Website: apple
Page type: billing-address
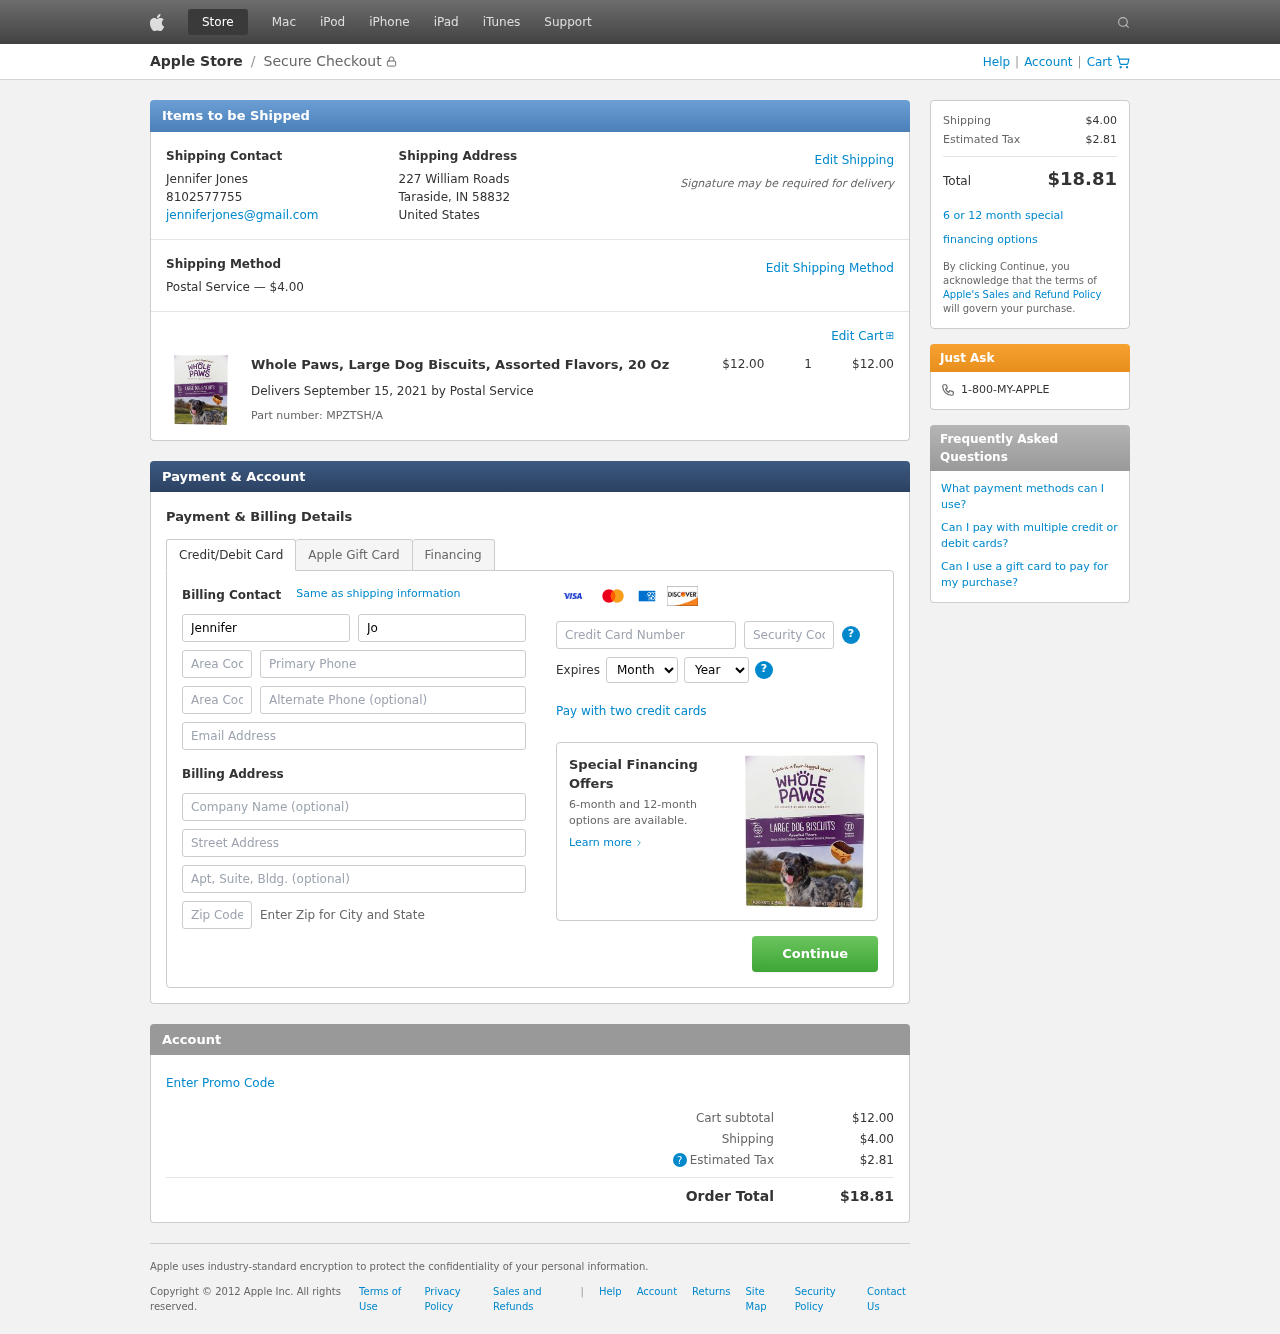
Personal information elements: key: PII_CARD_CVV
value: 934
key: PII_CARD_EXPIRY_MONTH
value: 07
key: PII_CARD_EXPIRY_YEAR
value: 26
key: PII_CARD_NUMBER
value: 4624 4256 0163 7967
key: PII_CITY_STATE_ZIP
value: Taraside, IN 58832
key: PII_COMPANY
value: Hunter, Shaw and Rangel
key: PII_COUNTRY
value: United States
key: PII_EMAIL
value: jenniferjones@gmail.com
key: PII_FIRSTNAME
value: Jennifer
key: PII_FULLNAME
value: Jennifer Jones
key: PII_LASTNAME
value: Jones
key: PII_PHONE
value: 8102577755
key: PII_PHONE_AREA
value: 810
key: PII_STREET
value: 227 William Roads
Product elements: key: PRODUCT1_NAME
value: Whole Paws, Large Dog Biscuits, Assorted Flavors, 20 Oz
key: PRODUCT1_PRICE
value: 12
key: PRODUCT1_QUANTITY
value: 1
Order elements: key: ORDER_SHIPPING_COST
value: $4.00
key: ORDER_SUBTOTAL
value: $12.00
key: ORDER_DELIVERY_DATE
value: September 15, 2021
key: ORDER_PART_NUMBER
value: MPZTSH/A
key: ORDER_TAX
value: $2.81
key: ORDER_TOTAL
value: $18.81